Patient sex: M
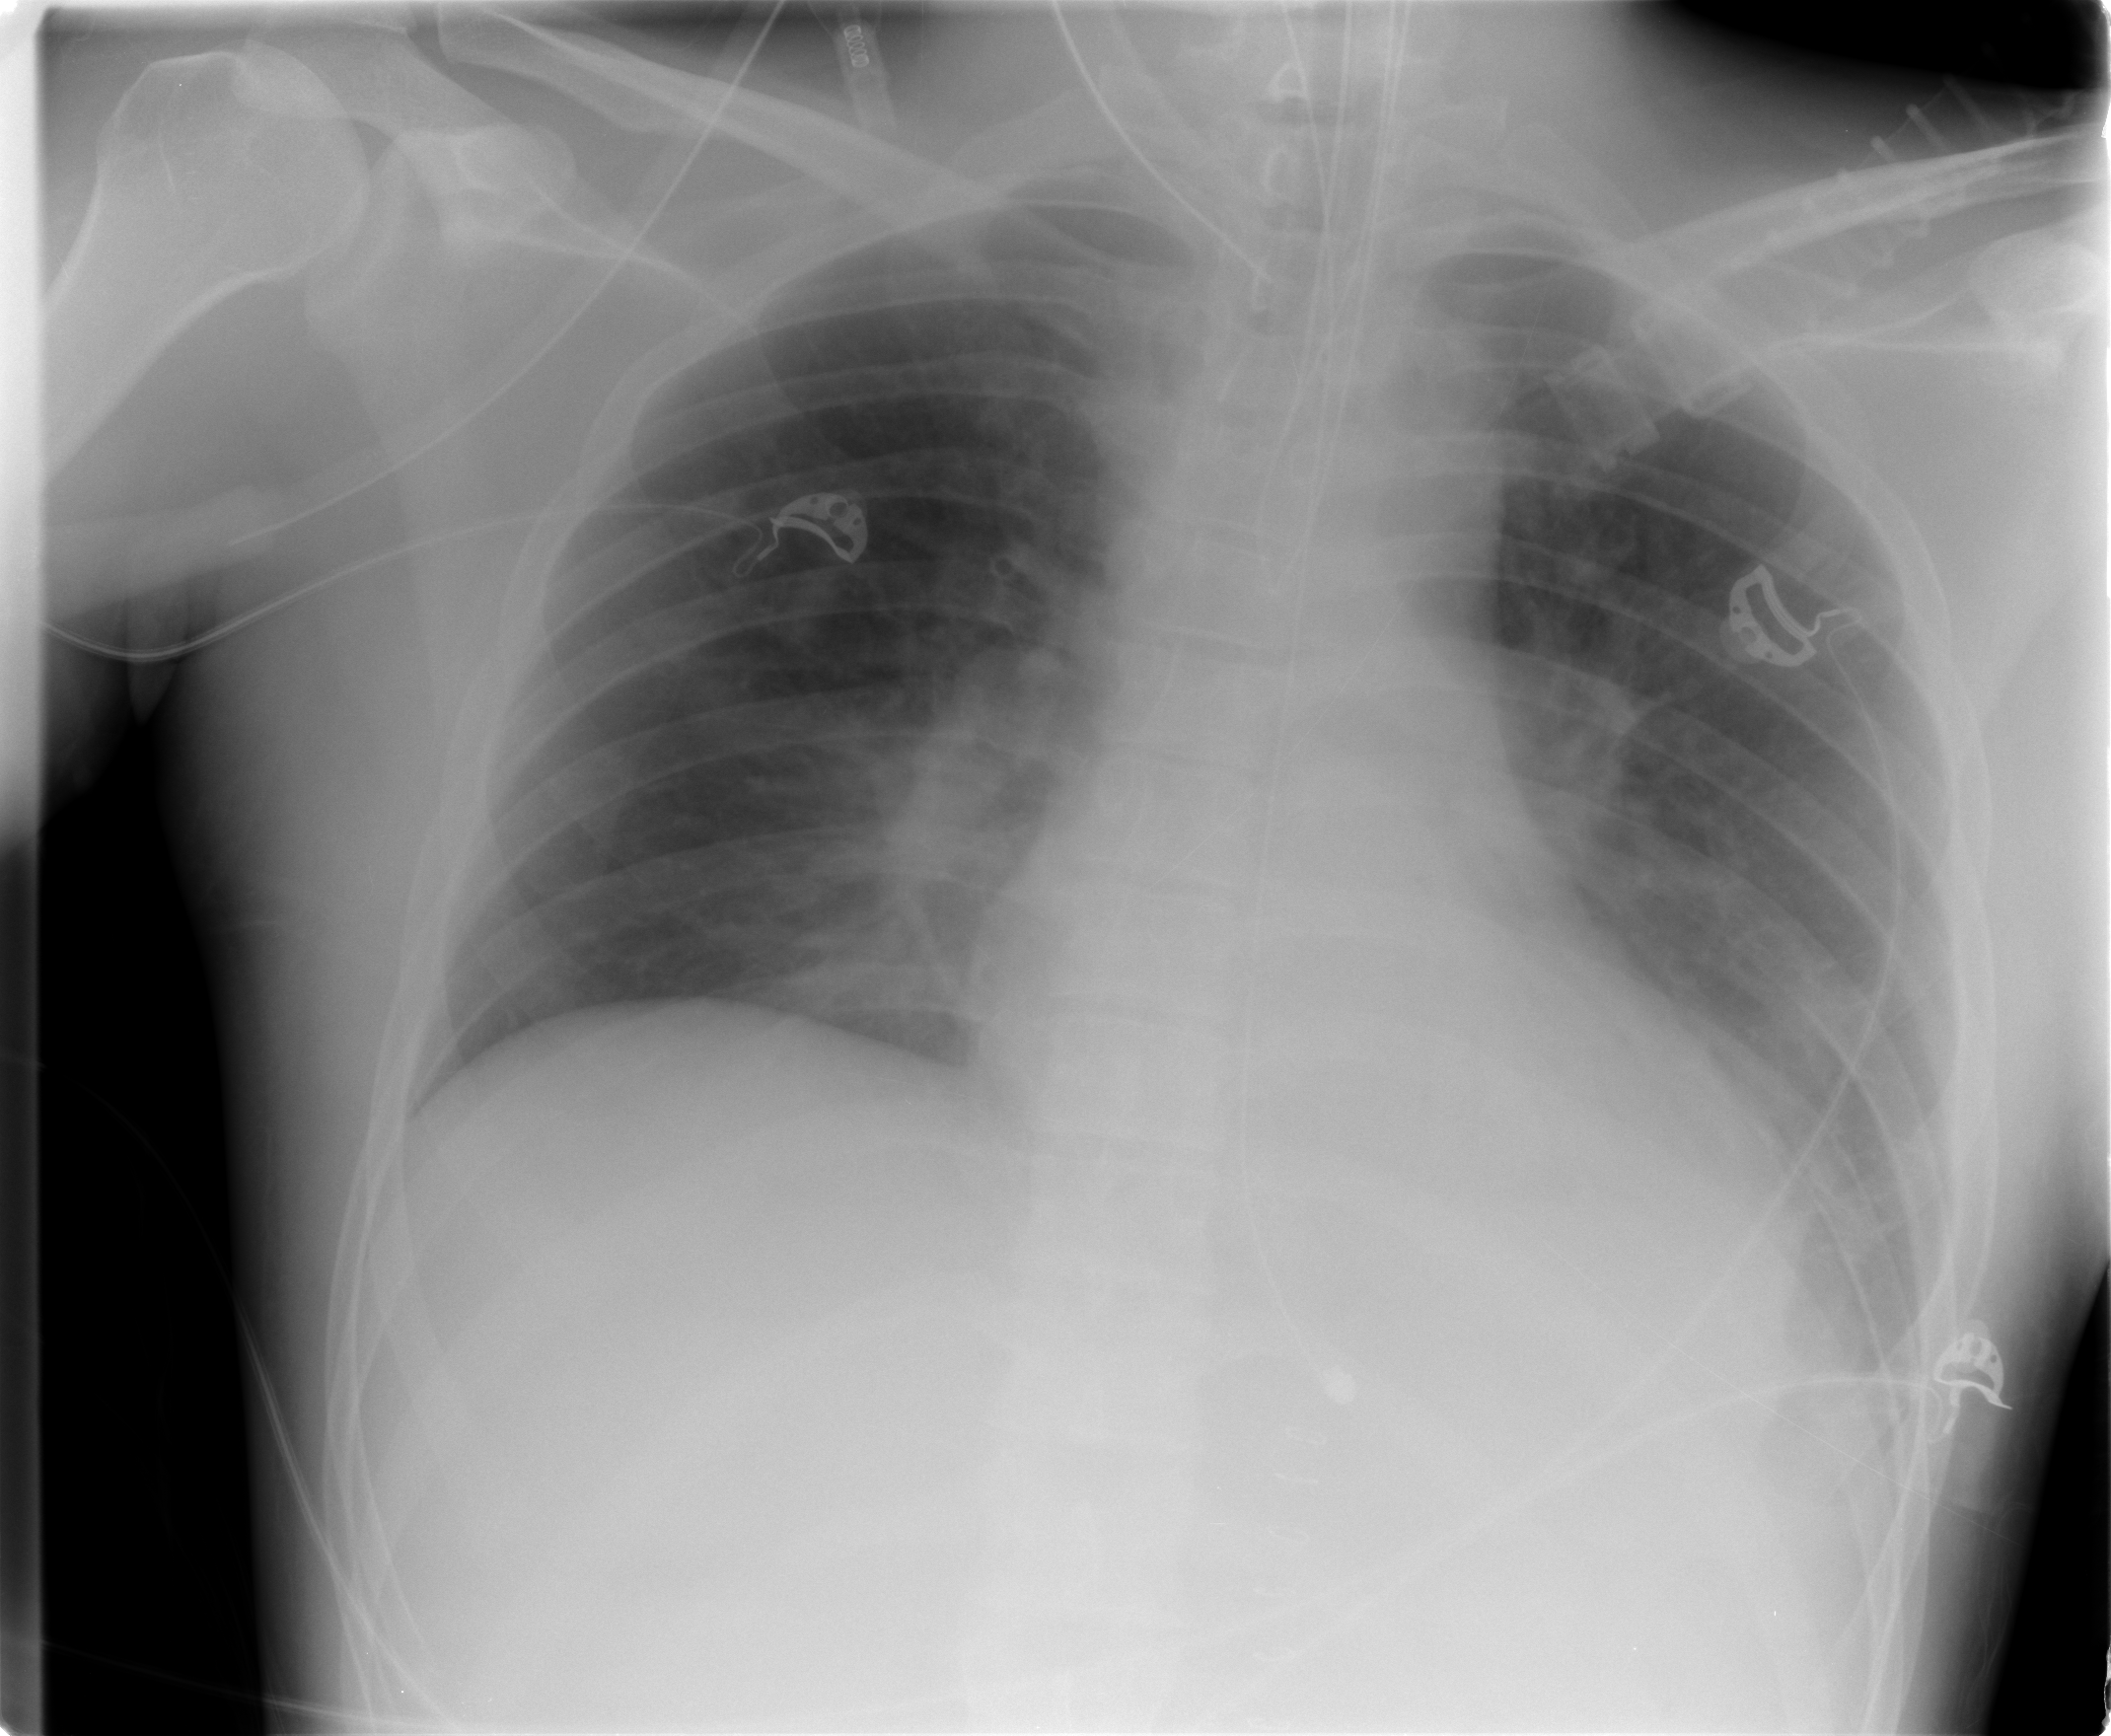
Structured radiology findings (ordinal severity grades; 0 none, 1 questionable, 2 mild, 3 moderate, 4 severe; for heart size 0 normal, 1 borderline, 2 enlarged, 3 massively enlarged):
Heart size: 0
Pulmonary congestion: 2
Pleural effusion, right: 0
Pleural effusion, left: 1
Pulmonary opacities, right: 1
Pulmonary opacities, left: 0
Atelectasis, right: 2
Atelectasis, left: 2